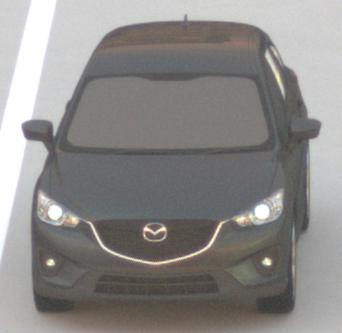
Make: Mazda
Model: CX-5 2.0 SKYACTIV-G 160
Detailed model: CX-5 (GH)
Model produced from: 2012/04
Model produced until: 2015/02
Doors: 5
Color: gray
Road condition: dry road
Daytime: sunrise or sunset
Contrast: medium contrast